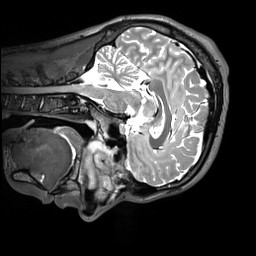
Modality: T2w
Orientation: sagittal
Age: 18
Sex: male
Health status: healthy
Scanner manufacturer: siemens
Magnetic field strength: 3 T
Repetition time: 3.2 s
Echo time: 0.412 s